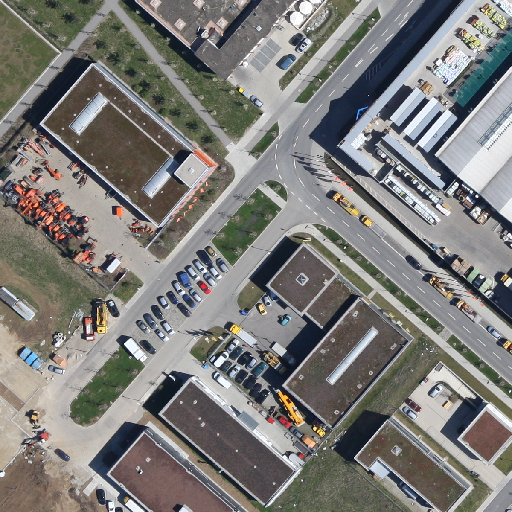
Referring expression: van